Question: I want to create an application which one of its pages must like below :

Each tab contains some 'View's ( like a form )
After some search, I know there is two ways for implementing above layout. 'TabActivity' and 'Fragment'. But I have not use neither Tab nor Fragment in my projects(cause i have short experience on Android)
Now which of these ways I should use? Clearly, I want to know which is more suitable to use? (According to the better one, if there is a brief and clear tutorial, please introduce it to me)
: In this case, the application must run on Android 2.3.3+
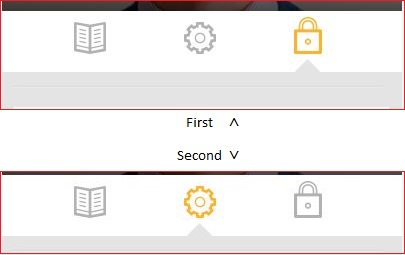
Answer: 'TabActivity' is deprecated. You shouldn't use it, especially if it's an entirely new project.
Fragments are available for older SDKs via the <URL>, so you can use them in 2.3.3+ with no problems.